Interaction volume radius: 5 \u00c5
Interaction volume height: 25 \u00c5
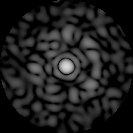
Disorder parameter: 0.7414